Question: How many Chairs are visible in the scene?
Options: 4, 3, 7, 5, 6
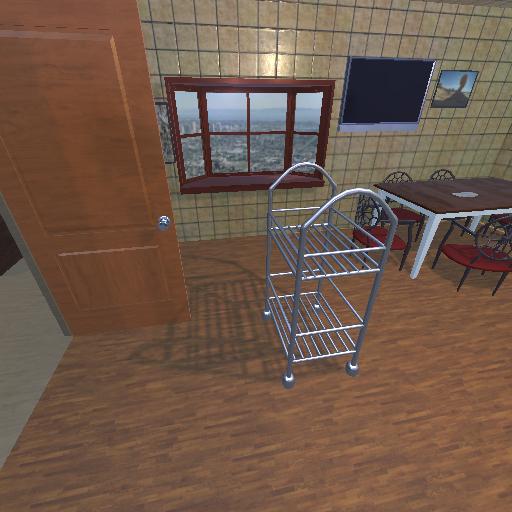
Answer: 4